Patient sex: M
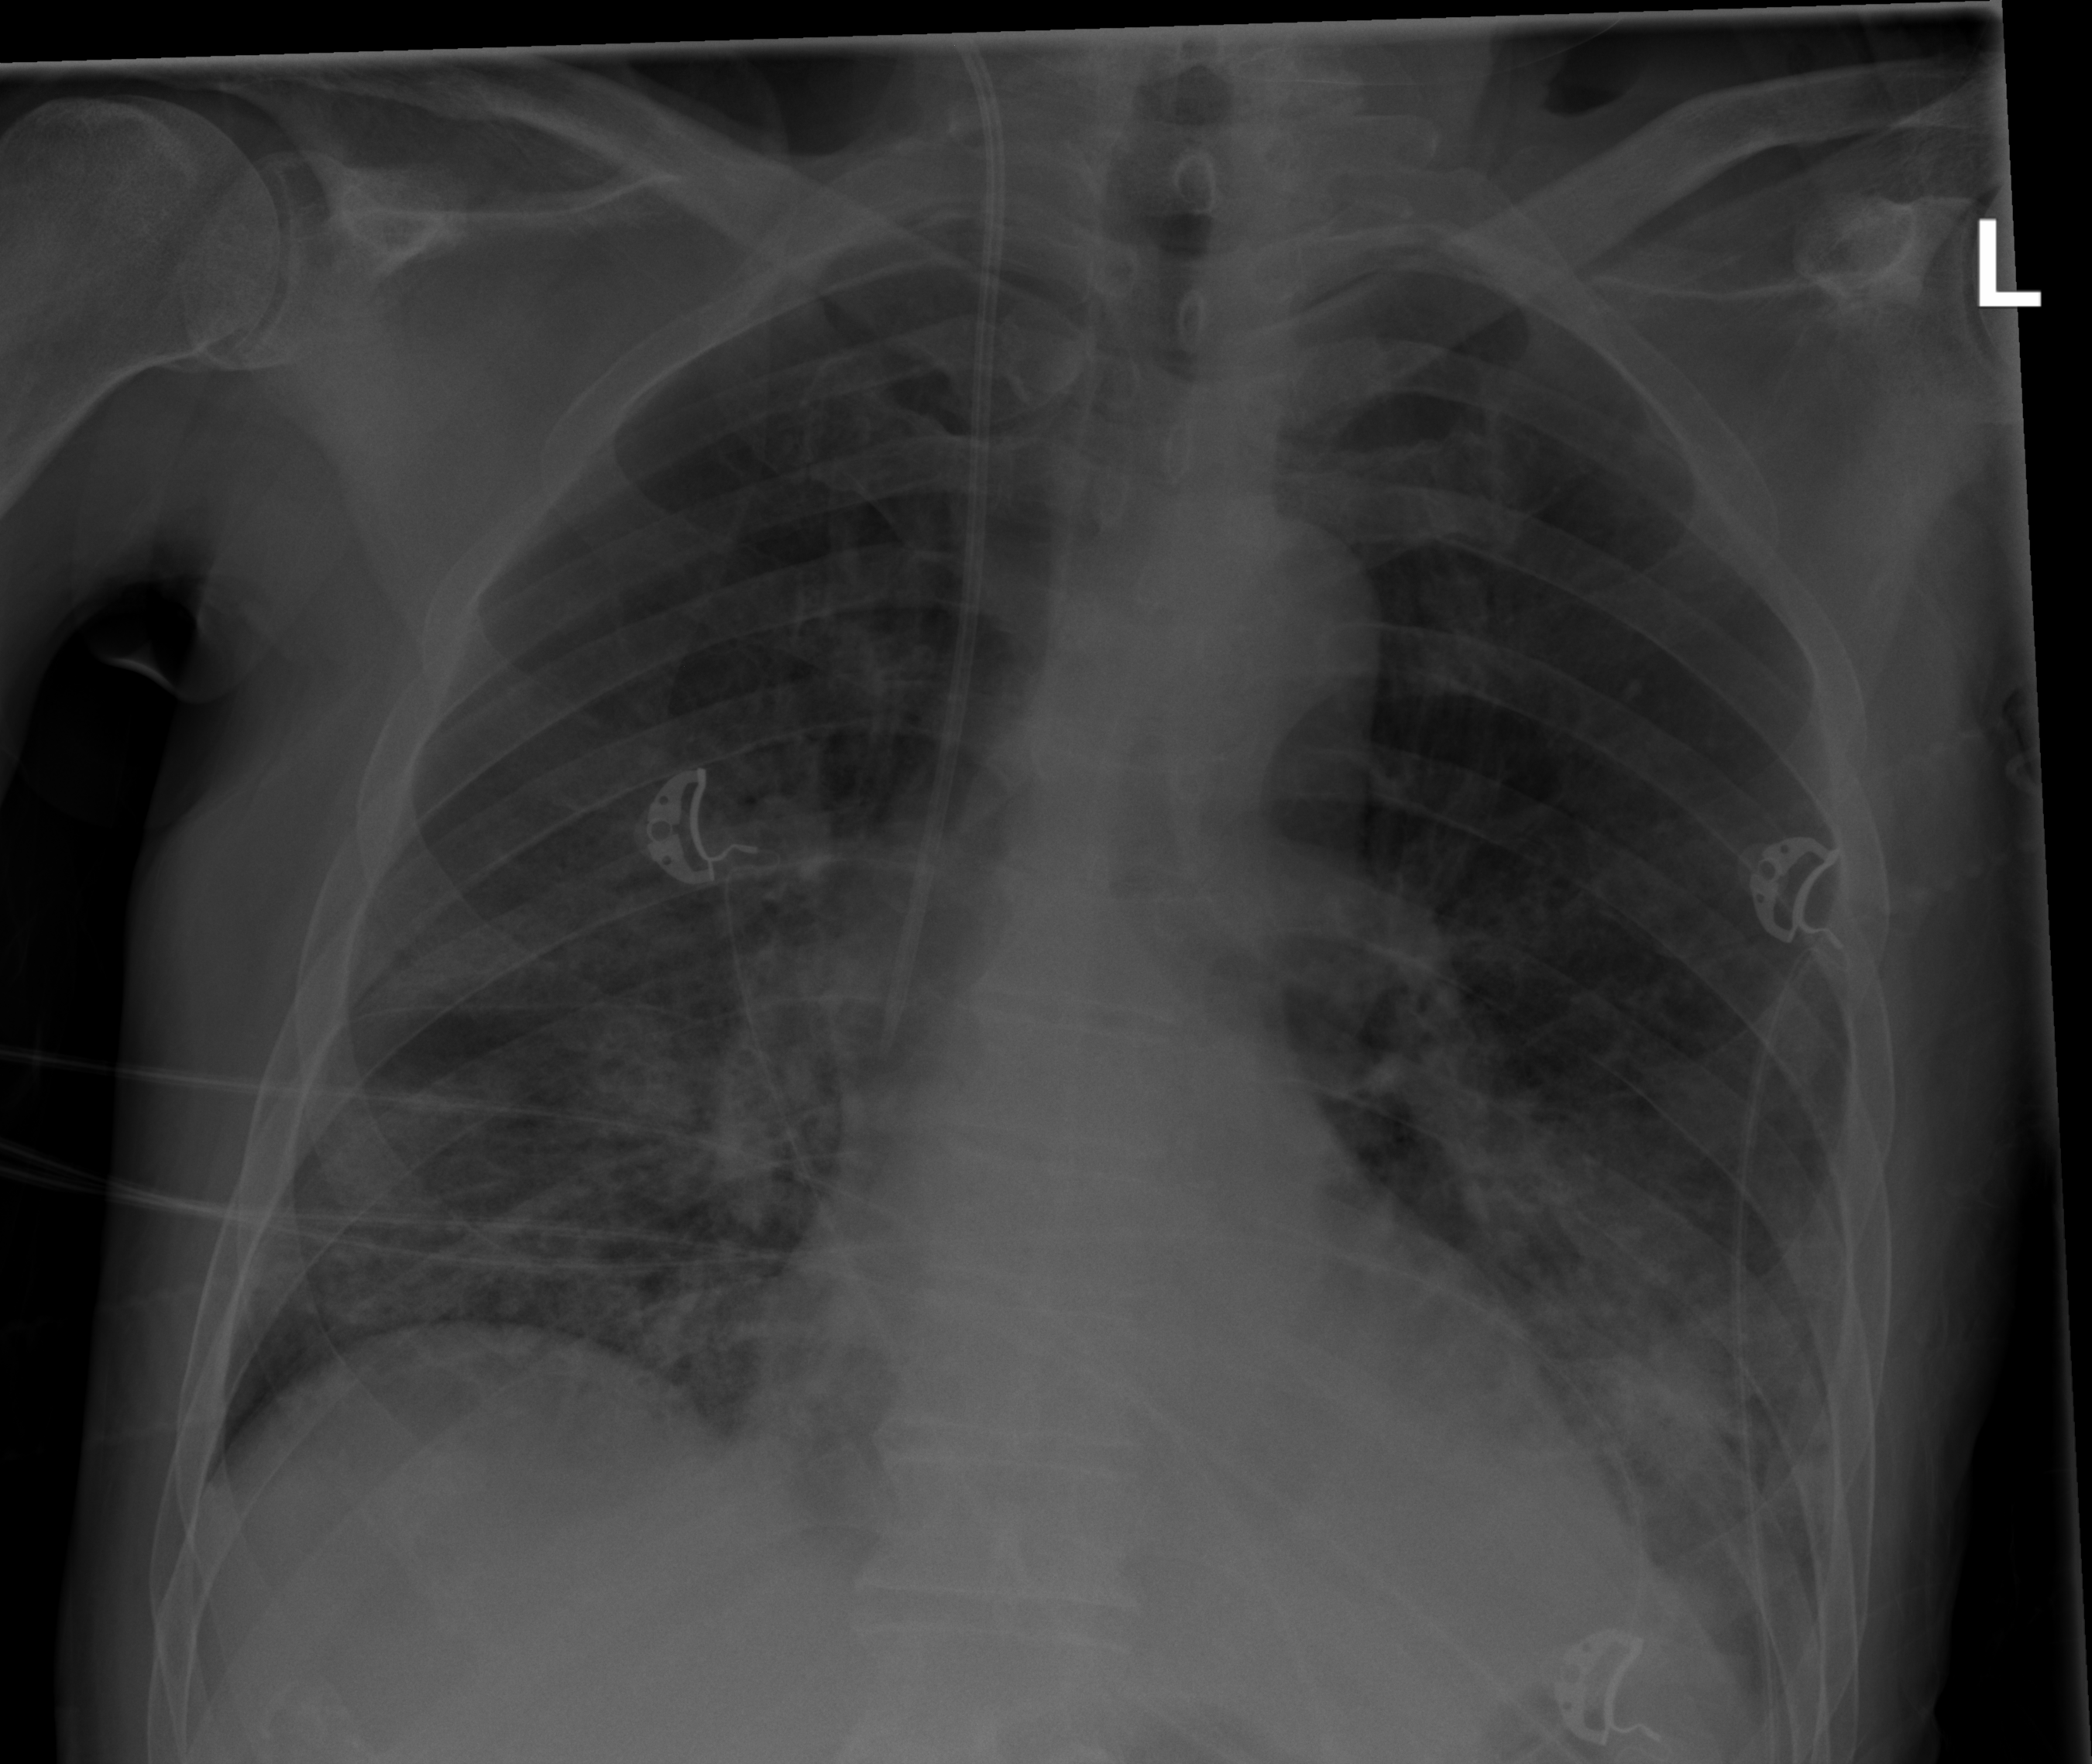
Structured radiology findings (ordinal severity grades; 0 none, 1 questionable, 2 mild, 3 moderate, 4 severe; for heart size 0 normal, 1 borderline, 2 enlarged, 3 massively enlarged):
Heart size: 0
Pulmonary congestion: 0
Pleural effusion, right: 0
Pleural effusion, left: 1
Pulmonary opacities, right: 3
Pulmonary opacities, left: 2
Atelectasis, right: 2
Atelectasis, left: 3